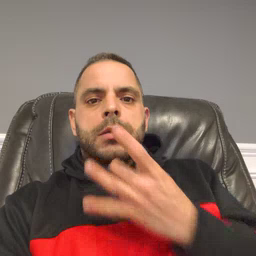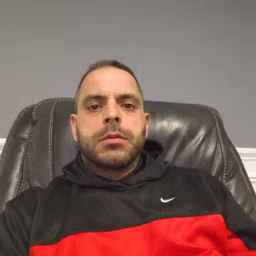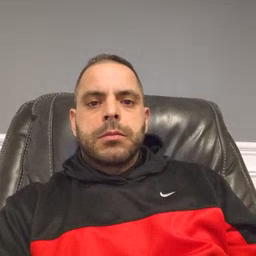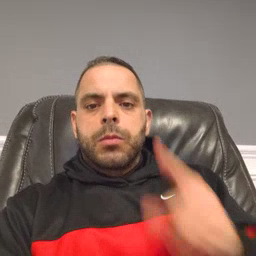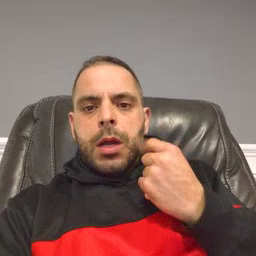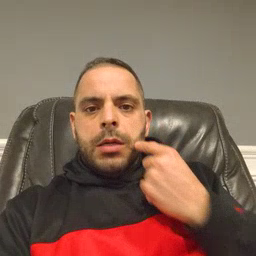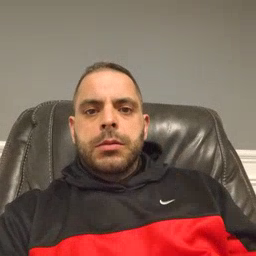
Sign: cry